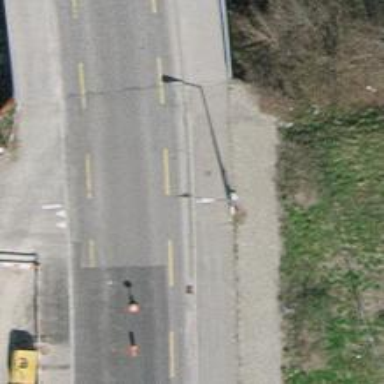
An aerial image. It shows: Secondary road bridge with asphalt surface. It has separate cycle lane and sidewalks on both sides.